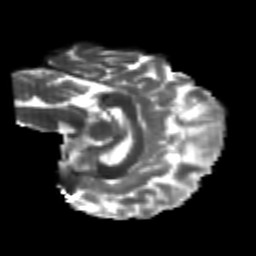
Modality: T2w
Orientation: sagittal
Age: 24
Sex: female
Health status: healthy
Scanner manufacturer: philips
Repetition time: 7.385 s
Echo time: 0.08599 s